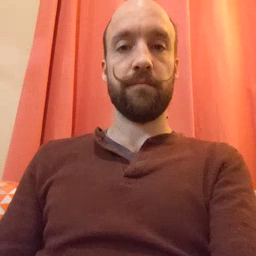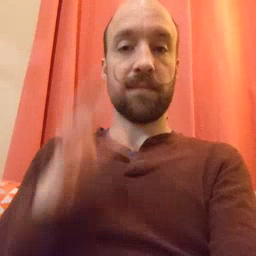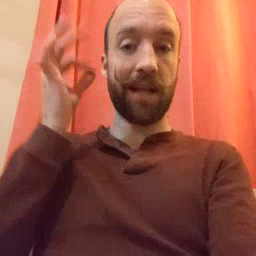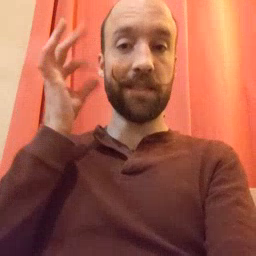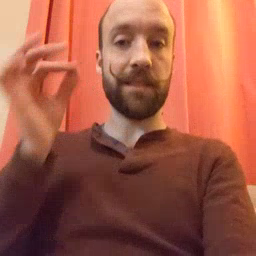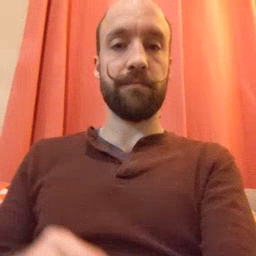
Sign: cat